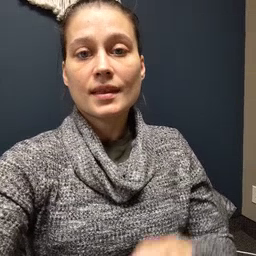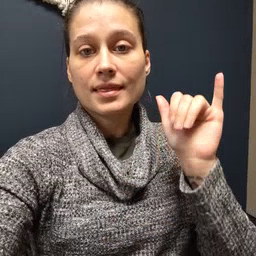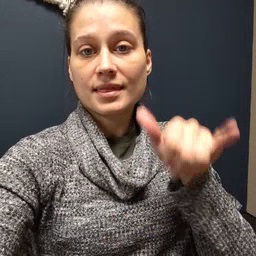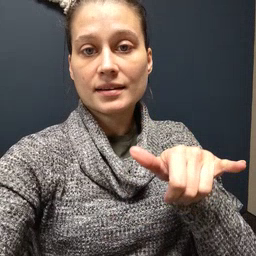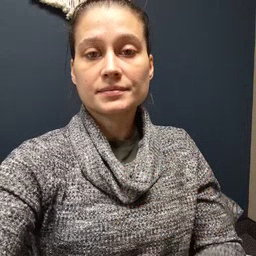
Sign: that